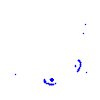
Particle: kaon